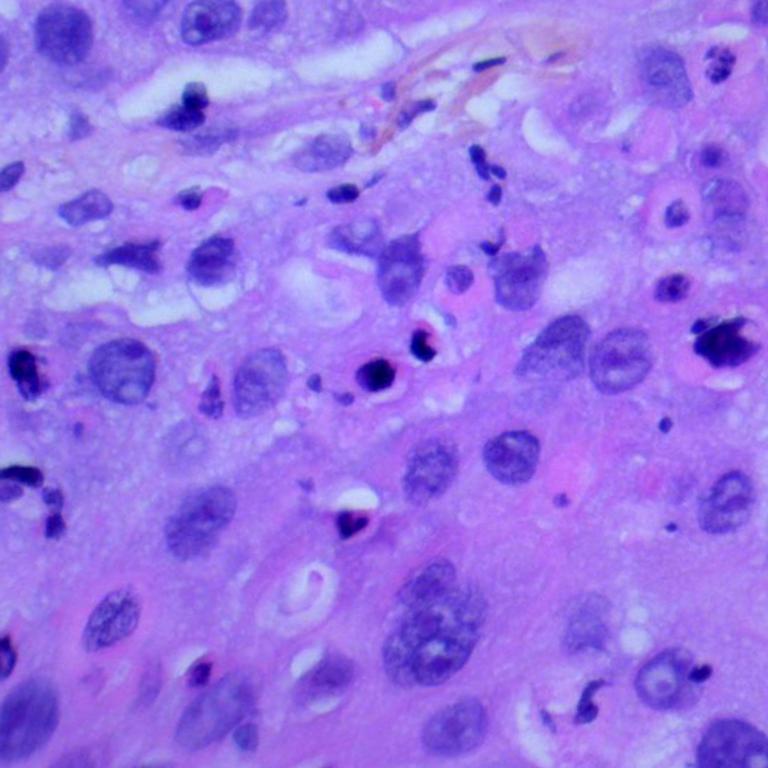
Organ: lung
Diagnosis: squamous carcinomas